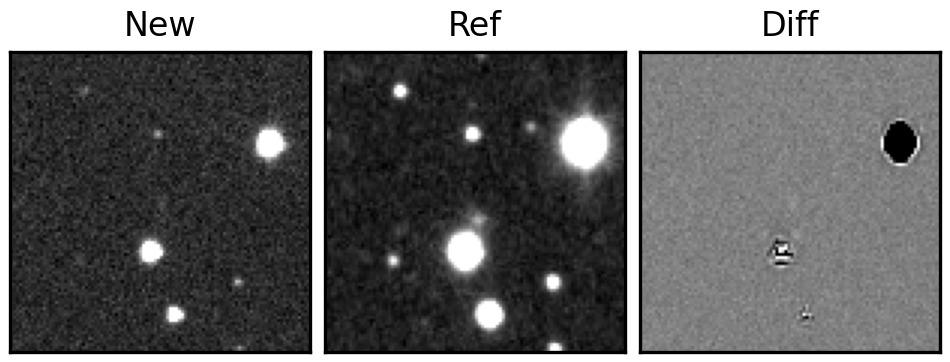
Label: real